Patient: sex F, age 44
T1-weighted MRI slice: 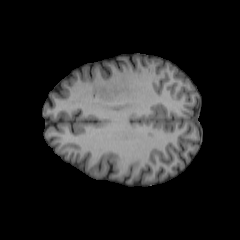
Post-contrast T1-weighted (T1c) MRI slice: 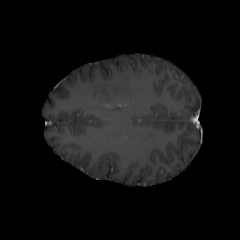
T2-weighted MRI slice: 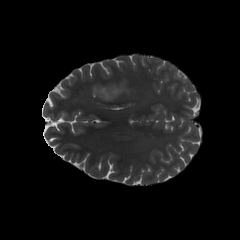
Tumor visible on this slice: yes
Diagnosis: Oligodendroglioma, IDH-mutant, 1p/19q-codeleted
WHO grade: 2